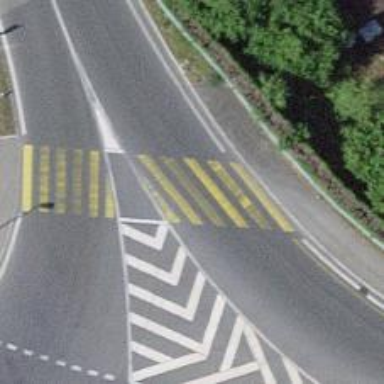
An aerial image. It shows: Marked crossing on the road.